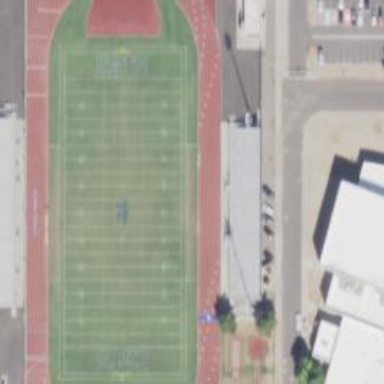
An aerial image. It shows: American football pitch.